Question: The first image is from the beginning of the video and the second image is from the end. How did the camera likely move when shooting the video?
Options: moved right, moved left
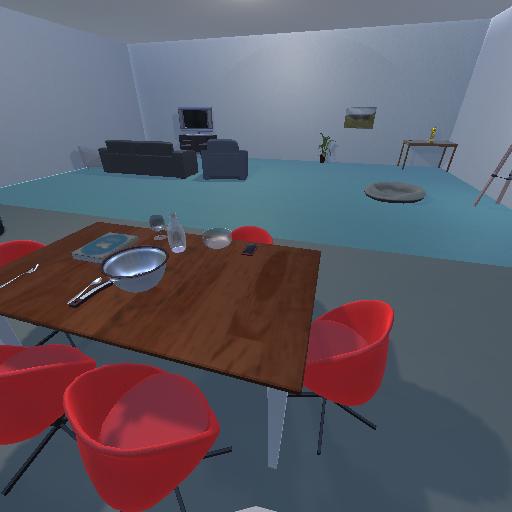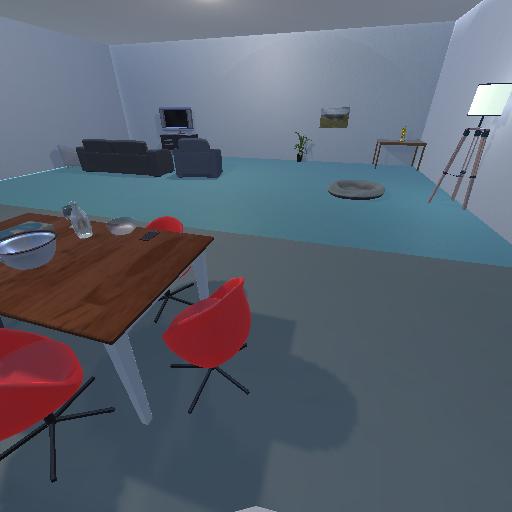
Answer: moved right